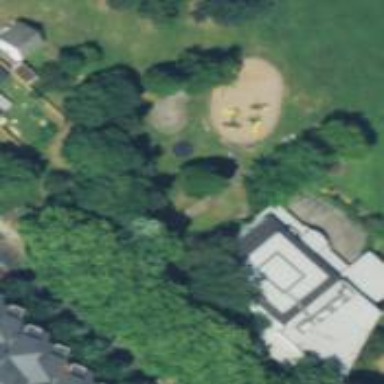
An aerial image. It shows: Community centre building.